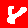
Digit: 8